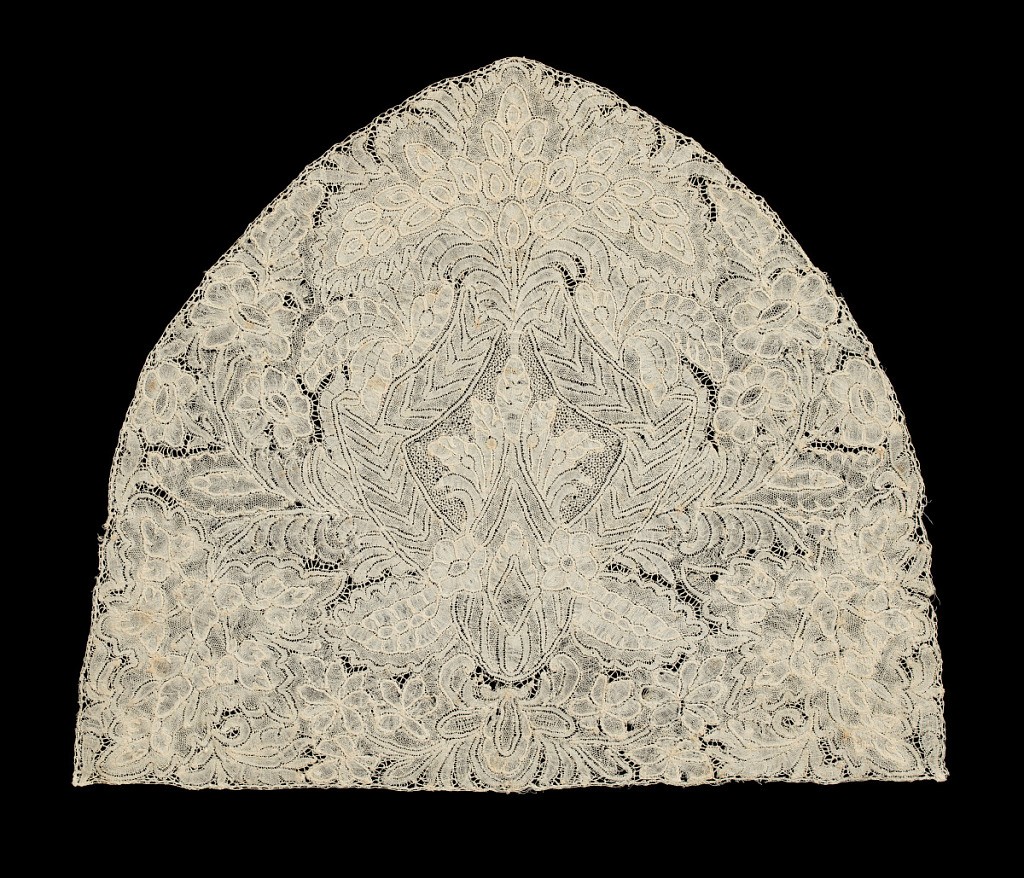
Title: Cap crown
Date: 1700–1750
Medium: linen Technique: bobbin lace, Brussels style
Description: Cap crown with densely placed floral motifs emanating from a cartouche.